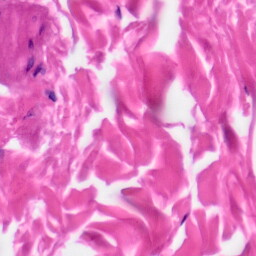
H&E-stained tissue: Skin